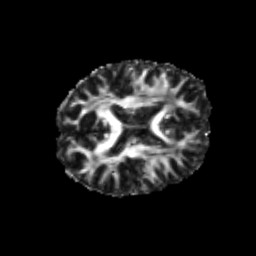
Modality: FA
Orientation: axial
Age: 22
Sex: male
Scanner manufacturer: siemens
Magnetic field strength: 3 T
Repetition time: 3.5 s
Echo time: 0.104 s